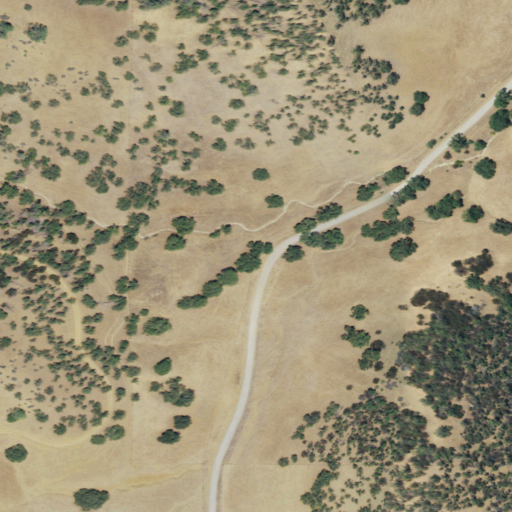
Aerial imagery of valley in California named Big Canyon containing grassland and shrub